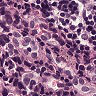
Metastatic tissue present: yes